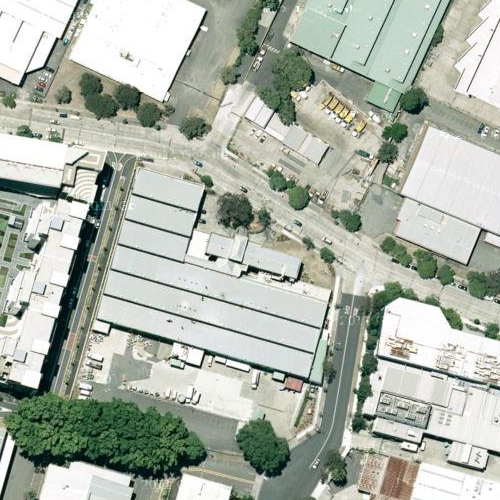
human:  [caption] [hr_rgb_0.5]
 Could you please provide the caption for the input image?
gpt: There are lots of cars parked neatly in the parking lot beside many buildings in the industrial area .

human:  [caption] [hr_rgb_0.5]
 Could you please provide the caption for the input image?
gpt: An industrial area with many cars parked neatly beside .

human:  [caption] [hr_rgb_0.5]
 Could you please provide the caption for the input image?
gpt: Lots of cars parked in the parking lot in the industrial area .

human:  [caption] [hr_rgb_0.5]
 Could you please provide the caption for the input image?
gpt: An industrial area with lots of cars parked neatly and many buildings beside .

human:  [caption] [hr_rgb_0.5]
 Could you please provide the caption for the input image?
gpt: An industrial area with a parking lot which many cars parked in beside .